Current action and preconditions to check: path_clear

Your task: For each precondition in the list above, predict whether it will hold at this action.

Consider the current scene as observed from the mobile robot's camera, and analyze the predicted future states of all dynamic agents (e.g., people, animals, vehicles, or any moving entities) within the NEXT SECOND.

IMPORTANT: Only answer "very likely" if you are absolutely certain—based on strong, clear evidence—that a dynamic agent will violate the precondition in the predicted future state. Do NOT answer "very likely" for unlikely, ambiguous, or low-probability risks.

Ask yourself for each precondition: Is there a high probability, with clear and convincing evidence, that the predicted future states of any dynamic agent will interfere with the predicted future state of the currently executing action within the NEXT SECOND, causing that precondition to fail?

Assess the risk level based on these predictions. Use "likely" or "very likely" if motions create a clear risk of interference.

Use "neutral" or "improbable" if agents are nearby but their predicted paths are clearly diverging or non-conflicting.

Failure Risk Categories: "very improbable", "improbable", "neutral", "likely", "very likely"

Answer Format: Output ONLY the probability_of_failure value from these categories: "very improbable", "improbable", "neutral", "likely", "very likely"

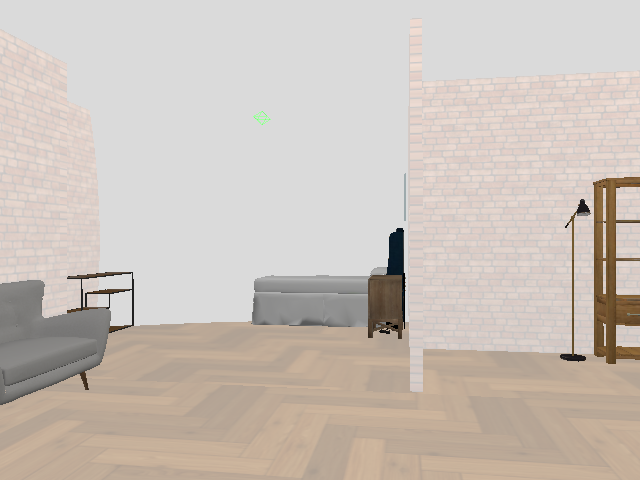

Answer: very improbable